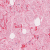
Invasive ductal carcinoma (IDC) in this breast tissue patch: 0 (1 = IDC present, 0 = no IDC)